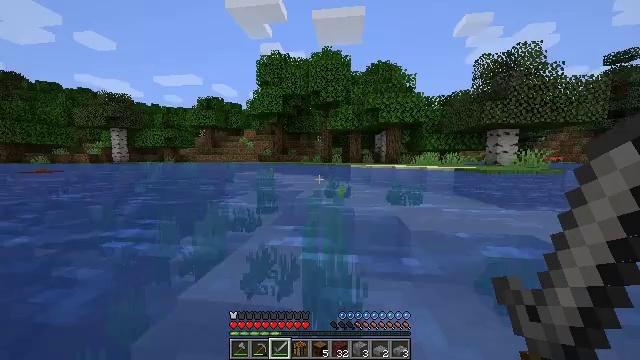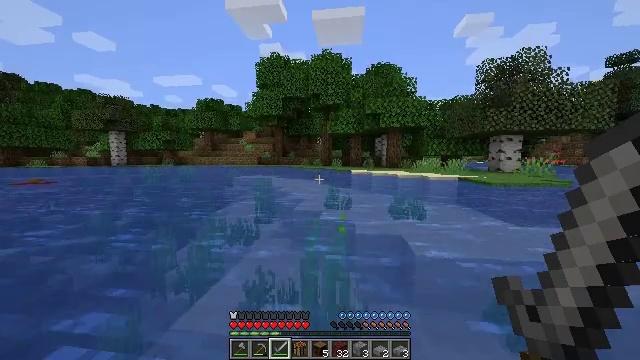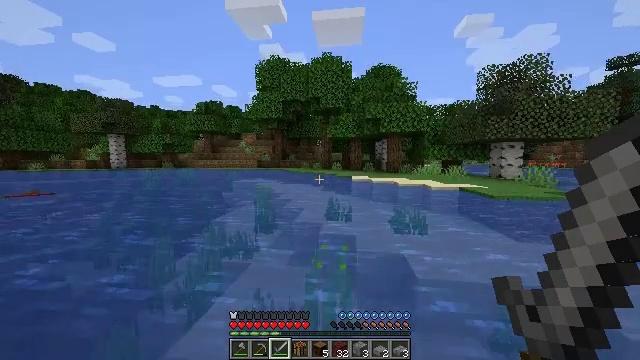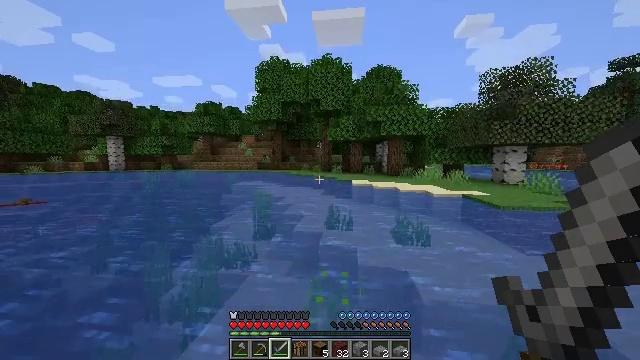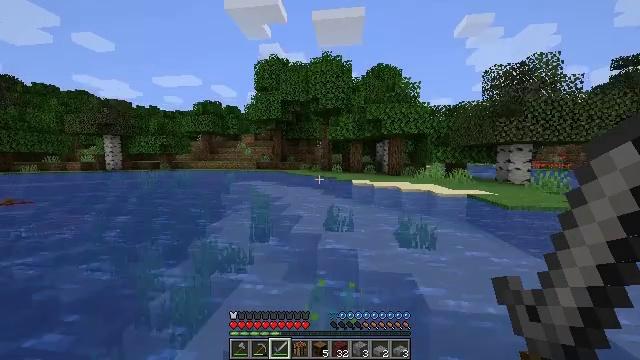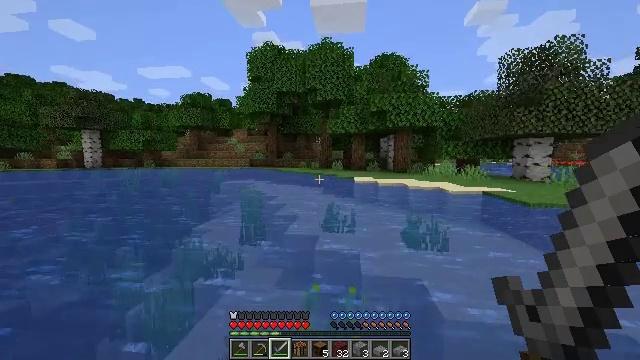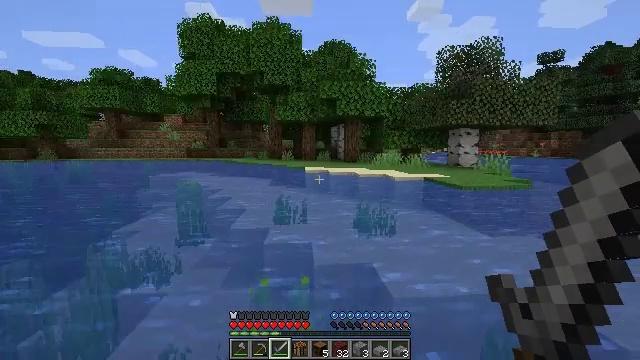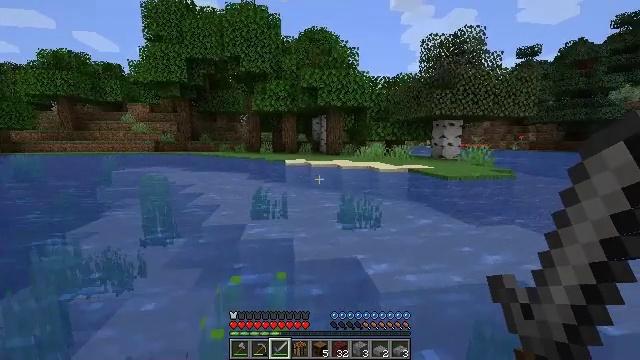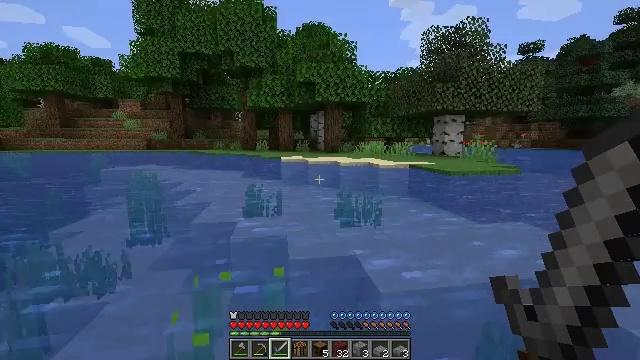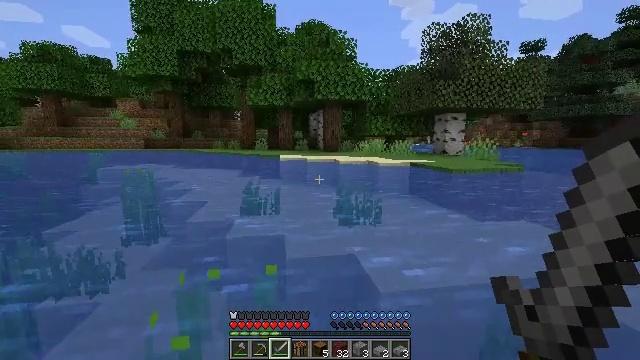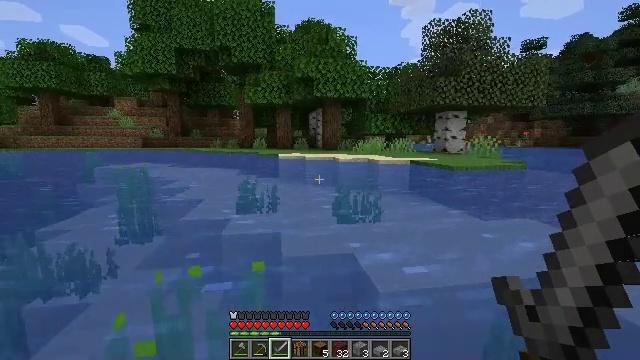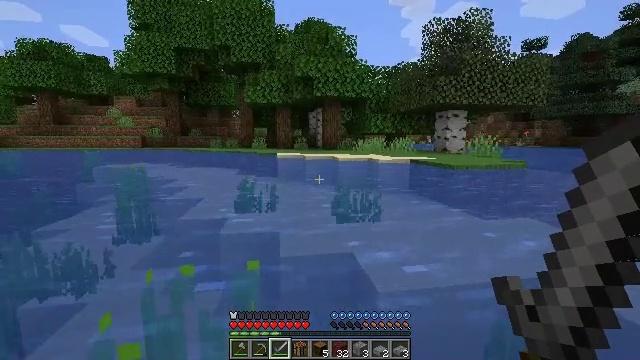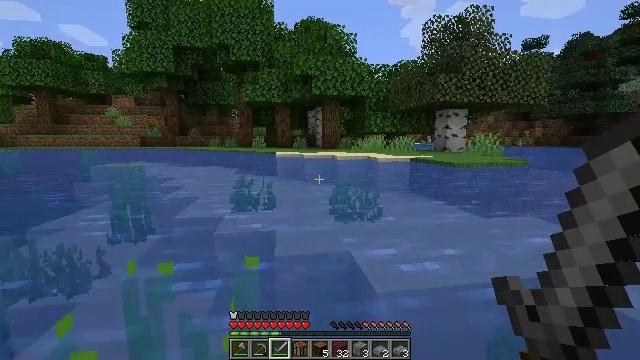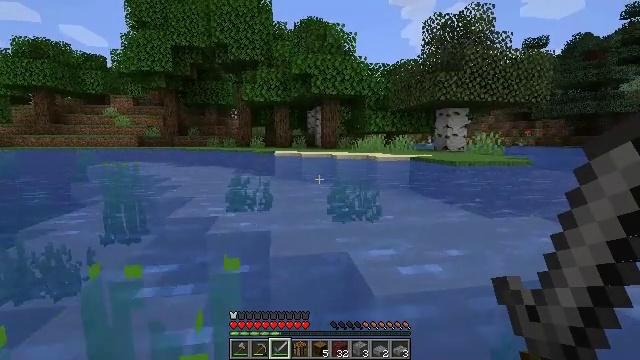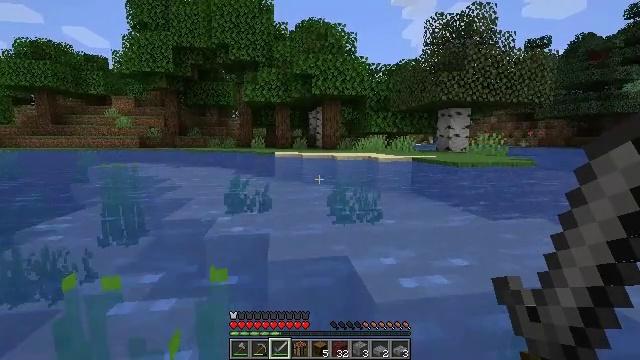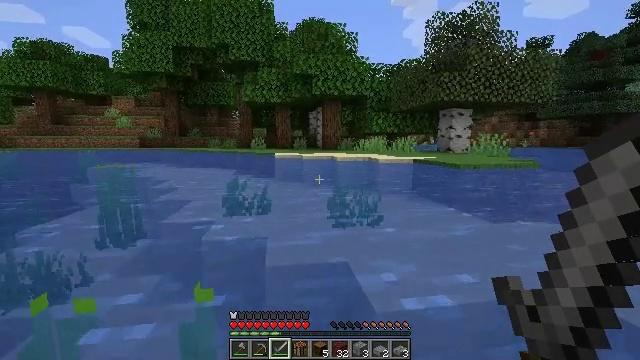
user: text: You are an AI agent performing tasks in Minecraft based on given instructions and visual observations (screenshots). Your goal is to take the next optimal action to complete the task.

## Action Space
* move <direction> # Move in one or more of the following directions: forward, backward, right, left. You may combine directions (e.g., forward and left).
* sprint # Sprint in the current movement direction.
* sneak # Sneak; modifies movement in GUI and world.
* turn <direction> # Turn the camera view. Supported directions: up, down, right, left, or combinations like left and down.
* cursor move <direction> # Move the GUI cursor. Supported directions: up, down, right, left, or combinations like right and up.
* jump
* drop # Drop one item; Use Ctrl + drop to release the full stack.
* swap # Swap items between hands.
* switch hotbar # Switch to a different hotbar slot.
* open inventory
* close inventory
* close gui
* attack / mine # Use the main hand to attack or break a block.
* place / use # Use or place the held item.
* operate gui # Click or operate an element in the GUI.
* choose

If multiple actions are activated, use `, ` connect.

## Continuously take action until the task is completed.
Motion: motion action
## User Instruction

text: Gather oak leaves by attacking.
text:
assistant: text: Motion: move forward, sprint, jump
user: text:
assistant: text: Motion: move forward, sprint, jump
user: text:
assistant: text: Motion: move forward and move right, sprint, jump
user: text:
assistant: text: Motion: move forward and move right, sprint
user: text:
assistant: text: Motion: move forward and move right, sprint
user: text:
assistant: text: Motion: move forward and move right, sprint, turn right and down
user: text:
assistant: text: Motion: move forward and move right, sprint, turn right and down
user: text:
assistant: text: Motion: move forward and move right, sprint
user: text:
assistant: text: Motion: move forward and move right, sprint
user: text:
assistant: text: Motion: move forward and move right, sprint
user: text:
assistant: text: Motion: move forward and move right, sprint
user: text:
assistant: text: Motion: move forward, sprint
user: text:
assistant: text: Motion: move forward, sprint, jump
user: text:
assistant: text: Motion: move forward, sprint, jump
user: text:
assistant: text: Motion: move forward, sprint, jump
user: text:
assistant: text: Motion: move forward, sprint, jump
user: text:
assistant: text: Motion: move forward, sprint, jump
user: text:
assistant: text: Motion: move forward, sprint
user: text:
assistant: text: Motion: move forward, sprint
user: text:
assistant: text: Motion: move forward, sprint
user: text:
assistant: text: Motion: move forward, sprint
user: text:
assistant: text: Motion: move forward, sprint
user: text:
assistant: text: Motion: move forward, sprint
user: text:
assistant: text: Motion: move forward, sprint
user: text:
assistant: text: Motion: move forward, sprint
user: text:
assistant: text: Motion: move forward, sprint
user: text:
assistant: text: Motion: move forward, sprint
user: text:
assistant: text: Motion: move forward, sprint, jump
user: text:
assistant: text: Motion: move forward, sprint, jump
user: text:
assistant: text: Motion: move forward, sprint, jump